Question: This is first time I try to use Neo4jClient and have no experiences.
I expected my program can print out Name of people with specific relationship has assigned in Neo4j.
I've got very simple code like:
'''
using Neo4jClient;
using System;
using System.Collections.Generic;
using System.Linq;
using System.Text;
using System.Threading.Tasks;
namespace Neo4J.NET_Labs
{
class Program
{
static void Main(string[] args)
{
var client = new GraphClient(new Uri("http://localhost:7474/db/data"));
client.Connect();
var query = client
.Cypher
.Match("(n)-[:LOVE]-(lover)")
.Return(lover => lover.As<Person>())
;
int count = 0;
foreach (var result in query.Results)
{
count++;
Console.WriteLine("People {0} count {1}", result.name, count);
}
//Stop to show result
Console.ReadLine();
}
}
public class Person
{
public string name;
}
'''
}
Result of snip:
'''
People count 1
People count 2
'''

Could someone pls tell me how to get properties form query.Result.
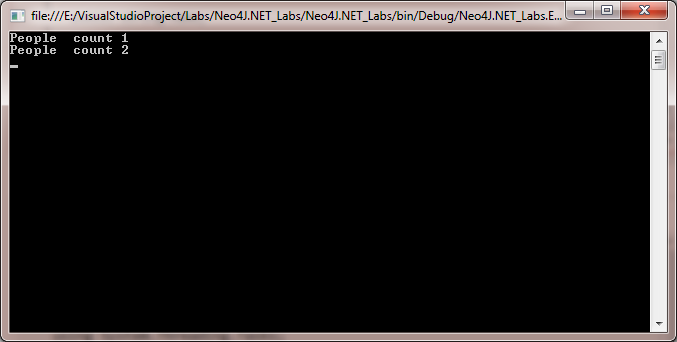
Answer: It because of the definition of the 'Person' class, JSON.Net is unable to deserialize to members, and requires properties. You can test this by running the below code:
'''
public class Person { public string Name { get;set;} }
public class PersonWithMembers { public string Name; }
'''
Basically identical classes, one with a property, one with a member.
'''
//Stick this in the Main method
var pA = new Person {Name = "PersonA", Twitter = "tA"};
var pB = new Person {Name = "PersonB", Twitter = "tB"};
gc.Cypher.Create("(p:Person {person})").WithParam("person", pA).ExecuteWithoutResults();
gc.Cypher.Create("(p:Person {person})").WithParam("person", pB).ExecuteWithoutResults();
Console.WriteLine("Members:");
var membersQuery = gc.Cypher
.Match("(p:Person)")
.Return(p => p.As<PersonWithMembers>());
foreach (var p in membersQuery.Results)
Console.WriteLine(p.Name);
Console.WriteLine("Properties:");
var propertiesQuery = gc.Cypher
.Match("(p:Person)")
.Return(p => p.As<Person>());
foreach (var p in propertiesQuery.Results)
Console.WriteLine(p.Name);
'''
You should get the output:
'''
Members:
Properties:
PersonA
PersonB
'''